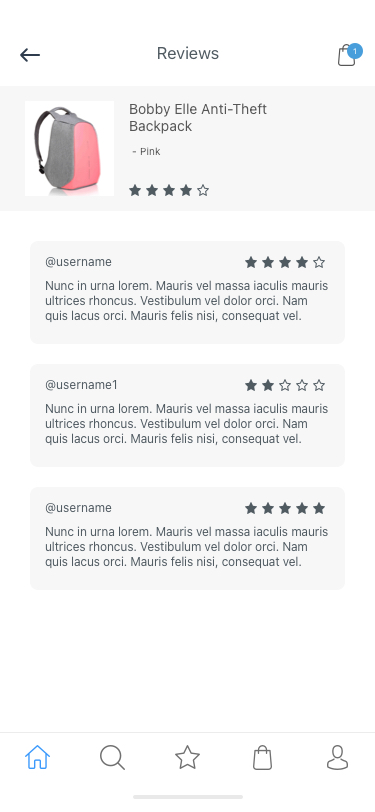
Text in this UI design:
Nunc in urna lorem. Mauris vel massa iaculis mauris ultrices rhoncus. Vestibulum vel dolor orci. Nam quis lacus orci. Mauris felis nisi, consequat vel.
@username
Nunc in urna lorem. Mauris vel massa iaculis mauris ultrices rhoncus. Vestibulum vel dolor orci. Nam quis lacus orci. Mauris felis nisi, consequat vel.
@username1
Nunc in urna lorem. Mauris vel massa iaculis mauris ultrices rhoncus. Vestibulum vel dolor orci. Nam quis lacus orci. Mauris felis nisi, consequat vel.
@username
Bobby Elle Anti-Theft
Backpack
- Pink

1
Reviews